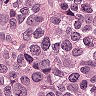
Metastatic tissue present: yes